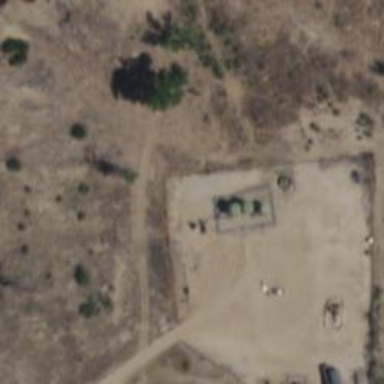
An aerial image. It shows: Storage tank with man-made structure.